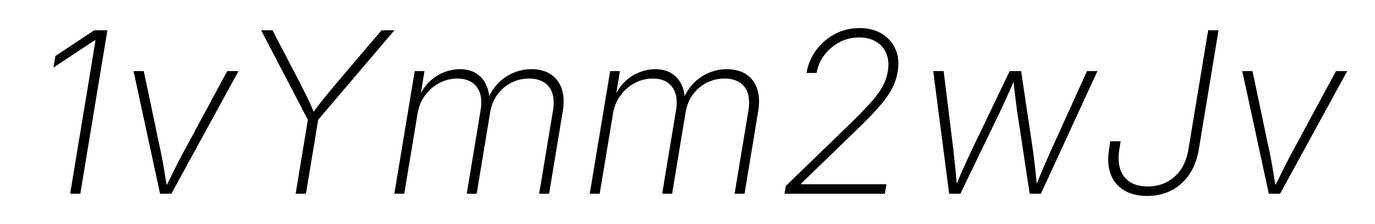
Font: Inter-Italic_ExtraLight_Italic